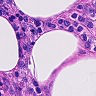
Metastatic tissue present: no